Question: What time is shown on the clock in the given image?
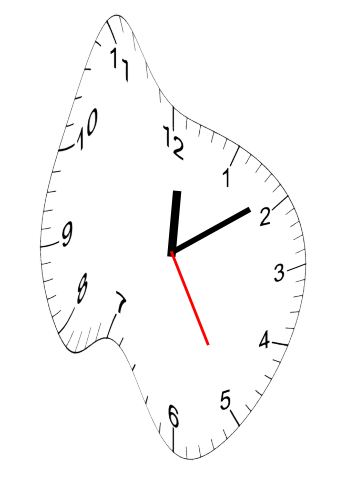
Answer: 12:09:25